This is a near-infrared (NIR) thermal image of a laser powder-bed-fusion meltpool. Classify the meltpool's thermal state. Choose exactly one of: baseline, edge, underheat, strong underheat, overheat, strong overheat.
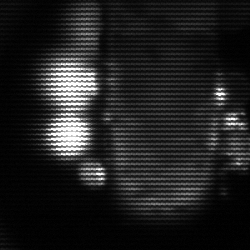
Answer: strong underheat